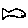
Label: fish